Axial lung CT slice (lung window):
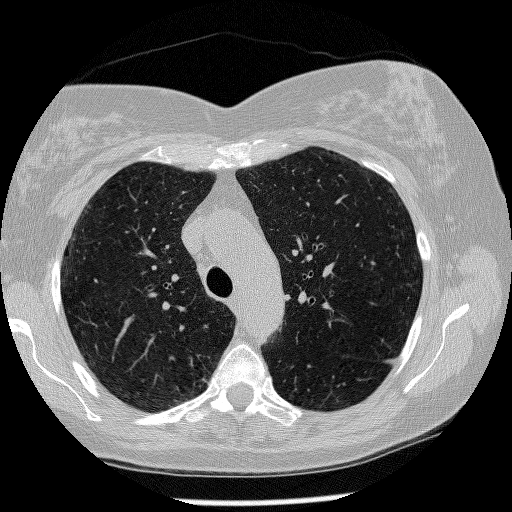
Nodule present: no